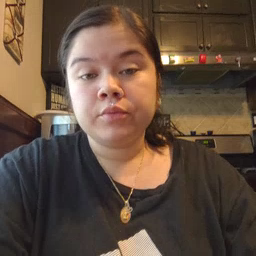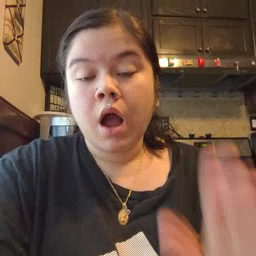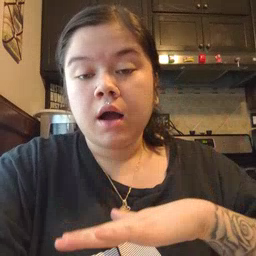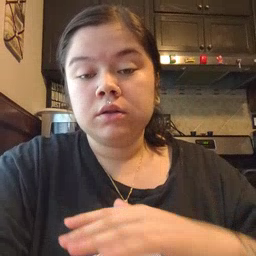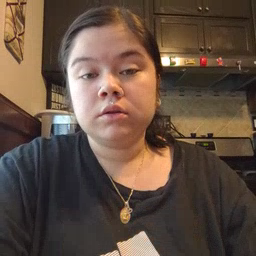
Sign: on